Interaction volume radius: 5 \u00c5
Interaction volume height: 15 \u00c5
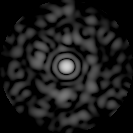
Disorder parameter: 0.835